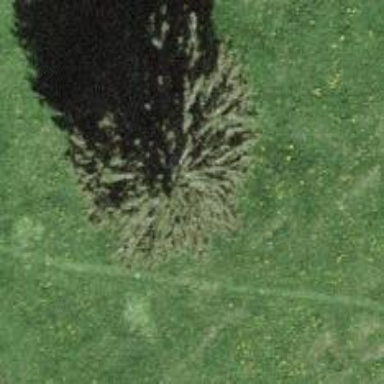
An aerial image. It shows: Single tag "natural: tree."